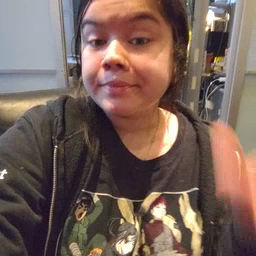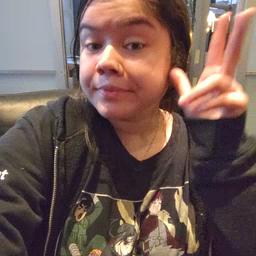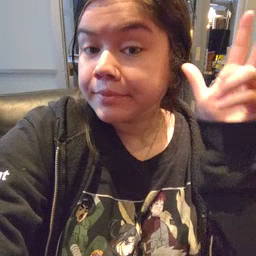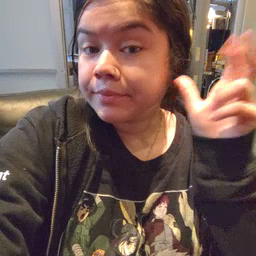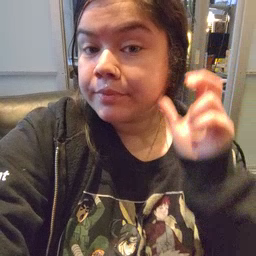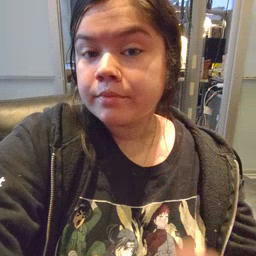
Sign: hear